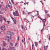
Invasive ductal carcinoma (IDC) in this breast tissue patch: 1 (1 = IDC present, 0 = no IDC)